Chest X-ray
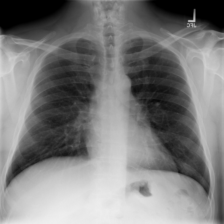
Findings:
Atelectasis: negative
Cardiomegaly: negative
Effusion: negative
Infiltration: negative
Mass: negative
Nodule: negative
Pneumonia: negative
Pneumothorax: negative
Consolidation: negative
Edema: negative
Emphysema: negative
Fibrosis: negative
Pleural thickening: negative
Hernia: negative